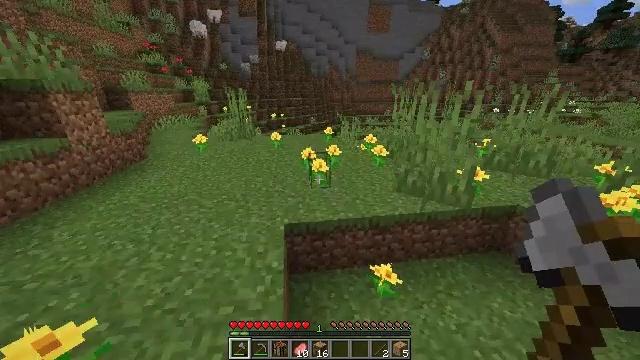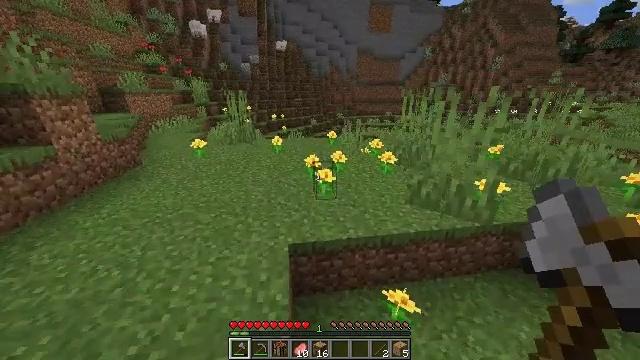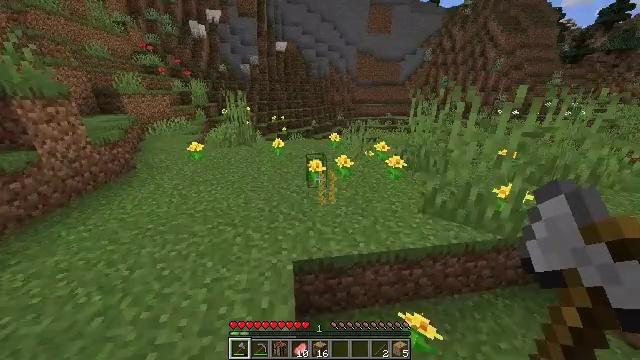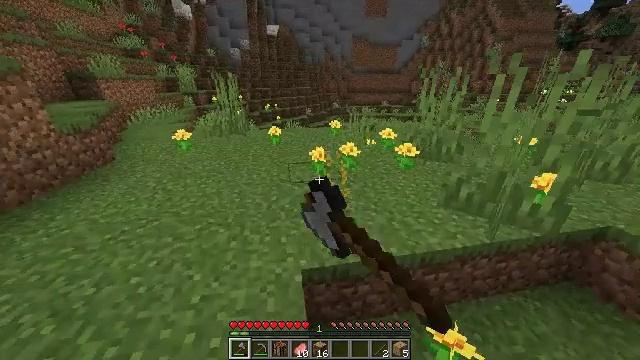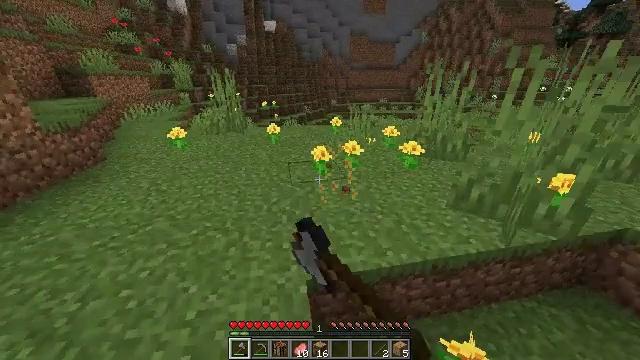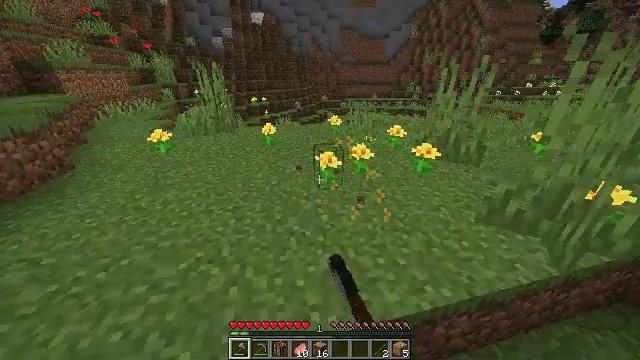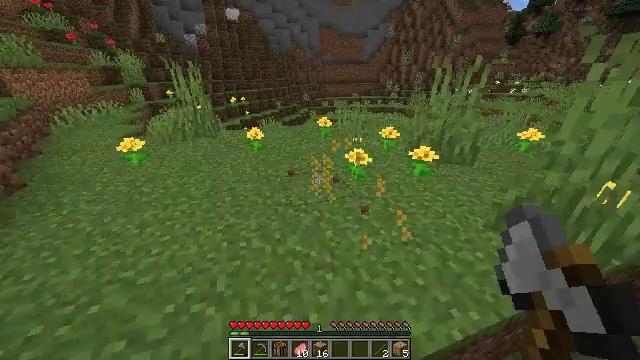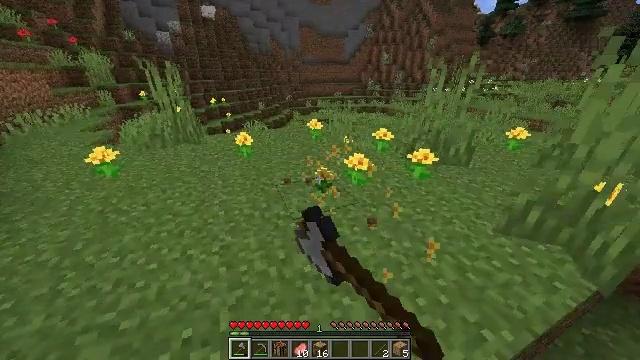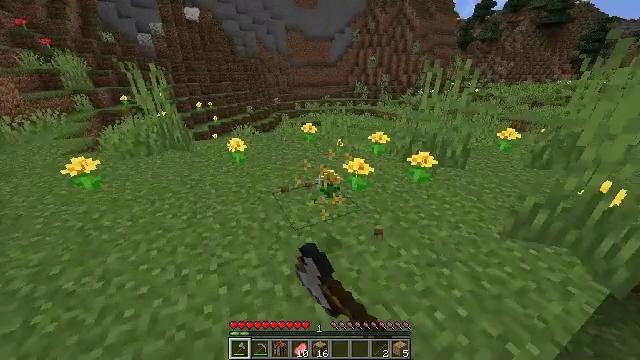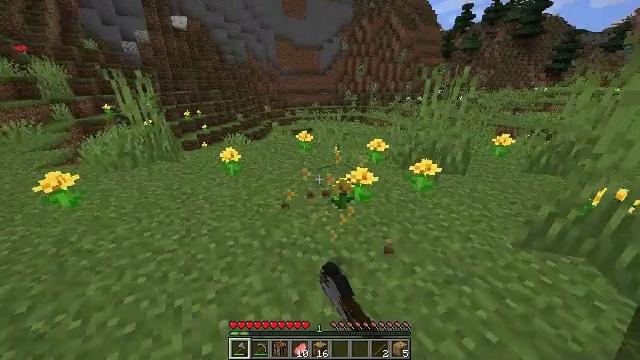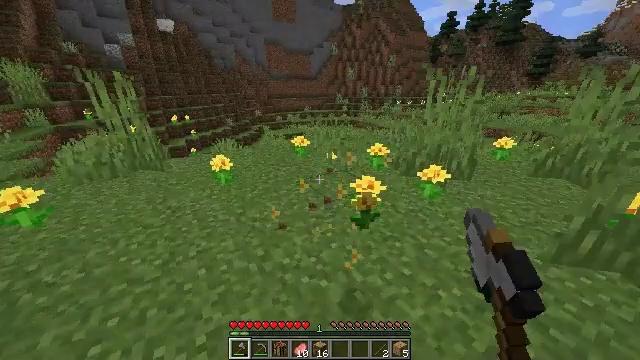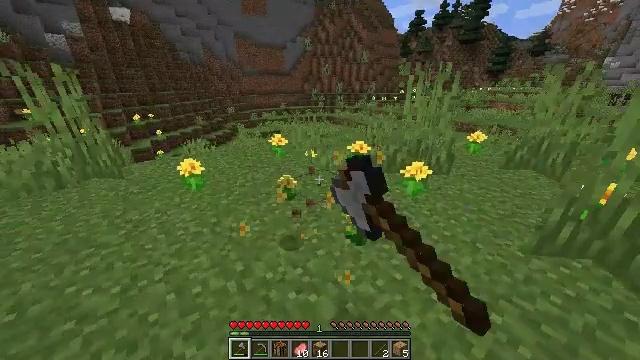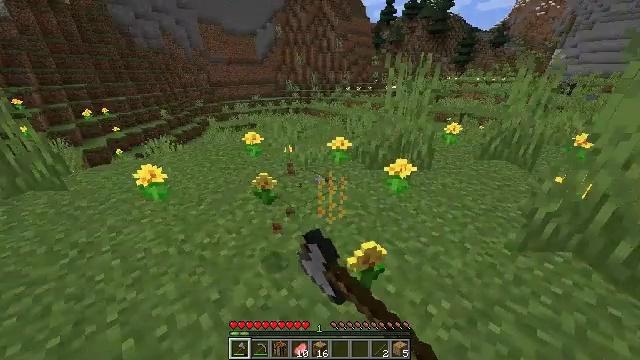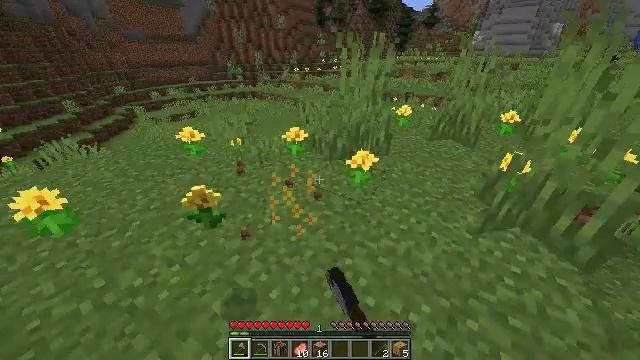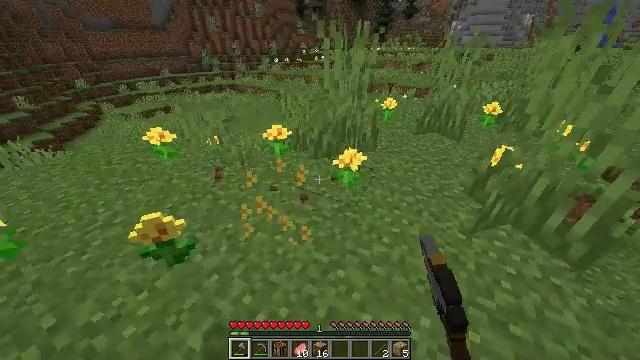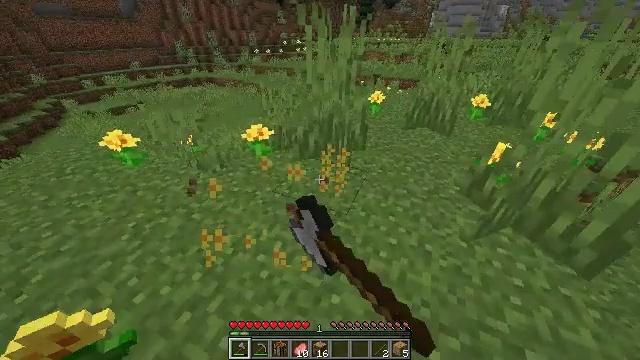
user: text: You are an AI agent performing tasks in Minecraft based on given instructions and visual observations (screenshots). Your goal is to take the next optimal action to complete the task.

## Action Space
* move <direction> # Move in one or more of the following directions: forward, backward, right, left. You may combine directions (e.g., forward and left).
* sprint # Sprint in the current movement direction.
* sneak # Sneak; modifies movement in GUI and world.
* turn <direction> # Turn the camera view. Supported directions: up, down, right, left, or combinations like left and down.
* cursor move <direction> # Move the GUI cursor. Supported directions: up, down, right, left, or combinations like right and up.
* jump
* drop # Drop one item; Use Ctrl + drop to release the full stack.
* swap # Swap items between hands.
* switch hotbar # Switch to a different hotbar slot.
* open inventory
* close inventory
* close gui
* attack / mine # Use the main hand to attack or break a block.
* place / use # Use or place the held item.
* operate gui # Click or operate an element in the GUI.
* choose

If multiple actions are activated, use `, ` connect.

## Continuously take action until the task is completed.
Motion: motion action
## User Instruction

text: Pick up the dandelion.
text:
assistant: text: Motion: move forward and move left, sprint, jump
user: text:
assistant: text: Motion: move forward and move left, sprint, attack / mine, jump
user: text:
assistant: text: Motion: move forward and move left, sprint, turn right and down, attack / mine
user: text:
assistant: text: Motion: move forward and move left, sprint, attack / mine
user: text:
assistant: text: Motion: move forward and move left, sprint, turn right, attack / mine
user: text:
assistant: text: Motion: move forward and move left, sprint, turn right, attack / mine
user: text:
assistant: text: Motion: move forward and move left, sprint, turn right, attack / mine
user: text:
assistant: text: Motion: move forward and move left, sprint, turn right, attack / mine
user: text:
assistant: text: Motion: move forward, sprint, turn right and up, attack / mine
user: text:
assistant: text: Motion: move forward, sprint, turn right, attack / mine
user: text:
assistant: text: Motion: move forward, sprint, turn right, attack / mine
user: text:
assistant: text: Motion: move forward, sprint, turn right and down, attack / mine
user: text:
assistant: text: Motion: move forward, sprint, turn right and down, attack / mine
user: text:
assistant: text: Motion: move forward, sprint, turn right and down, attack / mine
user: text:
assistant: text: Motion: move forward, sprint, turn right and down, attack / mine
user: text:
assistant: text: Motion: move forward, sprint, turn right and down, attack / mine
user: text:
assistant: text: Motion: move forward, sprint, turn right and down, attack / mine
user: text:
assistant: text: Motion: move forward, sprint, attack / mine
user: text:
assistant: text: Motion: move forward, sprint, attack / mine
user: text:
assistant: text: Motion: sprint, attack / mine